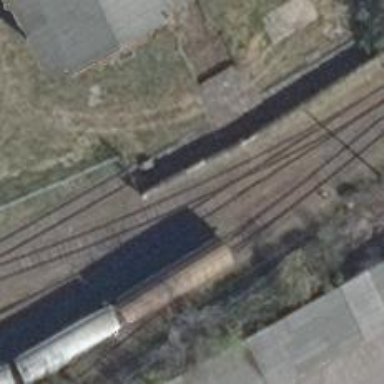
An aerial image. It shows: Railway switch.